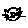
Label: cat